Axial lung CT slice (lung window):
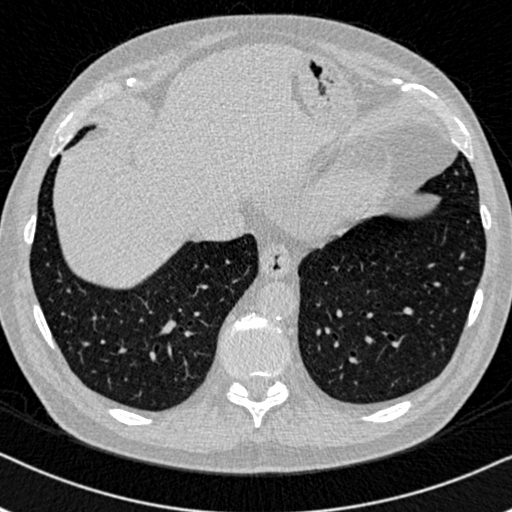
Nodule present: no